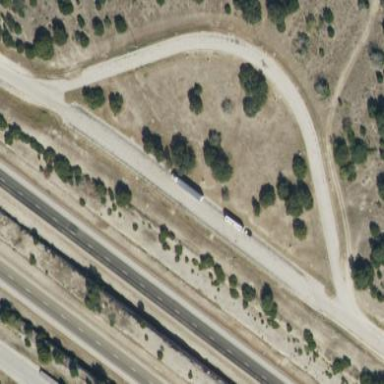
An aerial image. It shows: Rest area on the road.